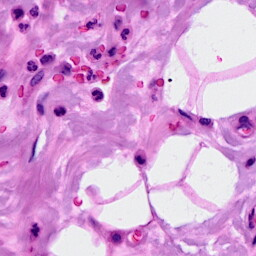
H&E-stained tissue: Breast